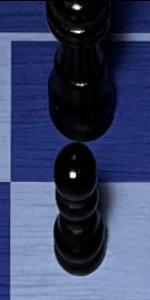
Label: Pawn_Black